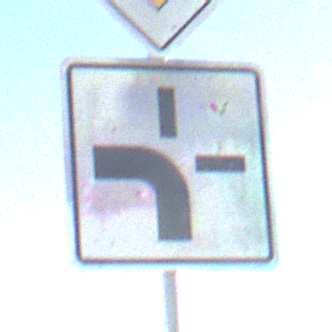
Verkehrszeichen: VerlaufVorfahrtsstrasse1
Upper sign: Vorfahrtsstrasse
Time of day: SunriseSunset
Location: Outdoor (Nature)
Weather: PartlyCloudy
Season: NotSpecified
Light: Natural